九年级 · 组合几何学
如图, 已知矩形 $A B C D$ 的边 $A D$ 长为 $8 \mathrm{~cm}$, 边 $A B$ 长为 $6 \mathrm{~cm}$, 从中截去一个矩形 (图中阴影部分）

，如果所截矩形与原矩形相似，那么所截矩形的面积是（）

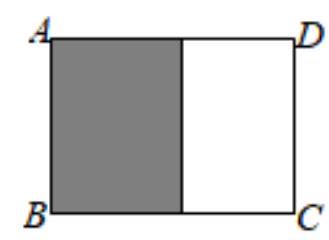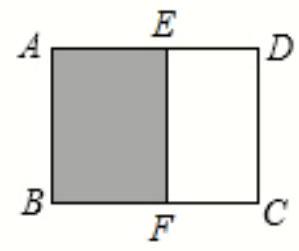
A. $28 \mathrm{~cm}^{2}$
B. $27 \mathrm{~cm}^{2}$
C. $21 \mathrm{~cm}^{2}$
D. $20 \mathrm{~cm}^{2}$

答案: B
解析: 【分析】

本题就是考查相似形的对应边的比相等, 分清矩形的对应边是解决本题的关键.

根据题意, 截取矩形与原矩形相似, 利用相似形的对应边的比相等可得.

【解答】

解: 如图:

依题意, 在矩形 $A B D C$ 中截取矩形 $A B F E$,

则矩形 $A B D C \backsim$ 矩形 $A E F B$,

则 $\frac{A B}{A E}=\frac{A D}{A B}$,

设 $A E=x(\mathrm{~cm})$, 得到:

$\frac{6}{x}=\frac{8}{6}$,

解得: $x=4.5$,

则截取的矩形面积是: $6 \times 4.5=27\left(\mathrm{~cm}^{2}\right)$.

故选: $B$.